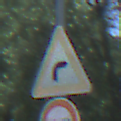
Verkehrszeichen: KurveRechts
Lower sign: Ueberholverbot
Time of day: Midday
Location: Outdoor (Nature)
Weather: Clear
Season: Summer
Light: Natural